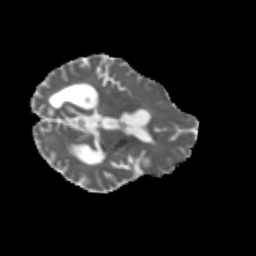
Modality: MD
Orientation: axial
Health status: ill
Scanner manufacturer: siemens
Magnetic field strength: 3 T
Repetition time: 6.8 s
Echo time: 0.097 s